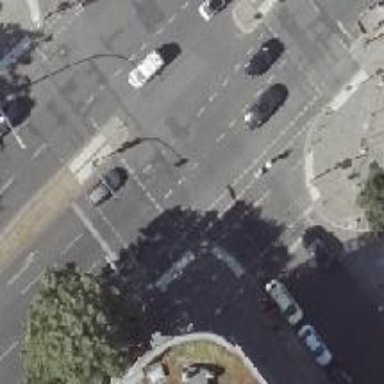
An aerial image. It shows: Asphalt footway with marked crossing equipped with traffic signals.